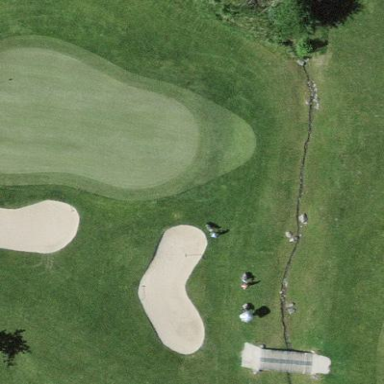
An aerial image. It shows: Picturesque green golfing area with grass land use.